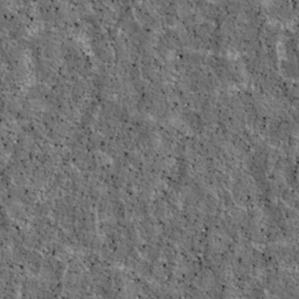
Label: non_frost